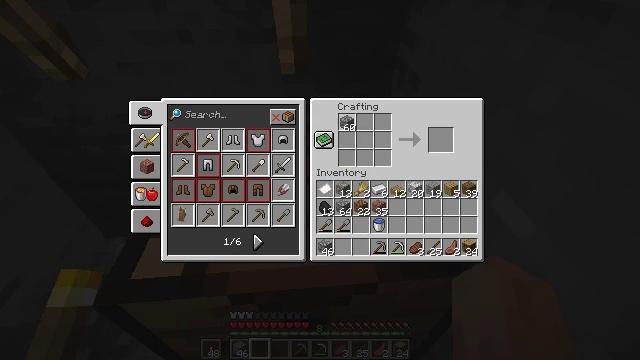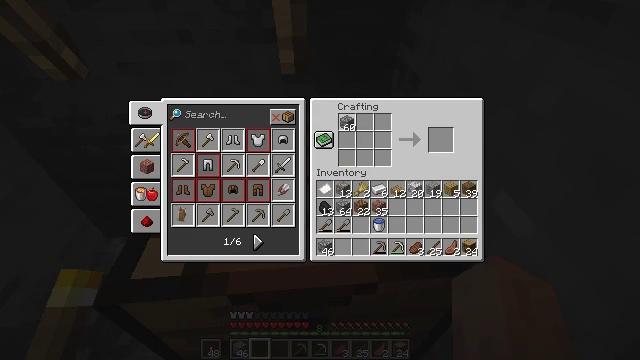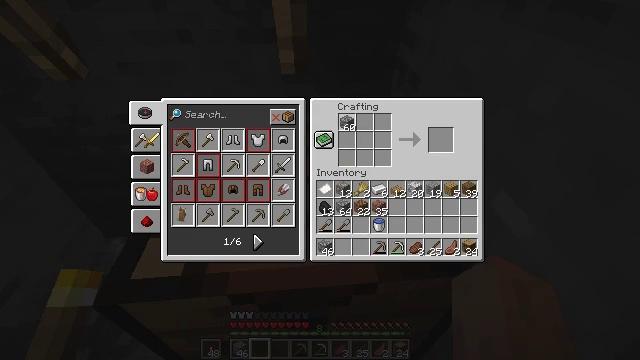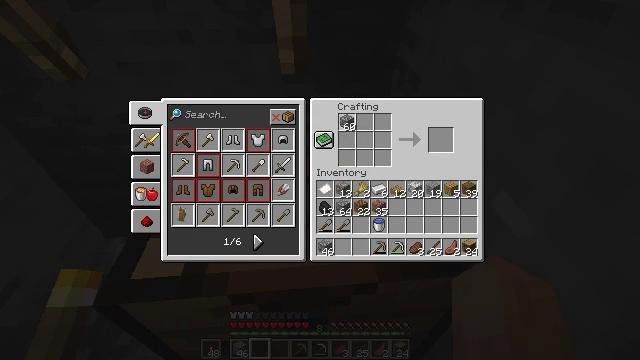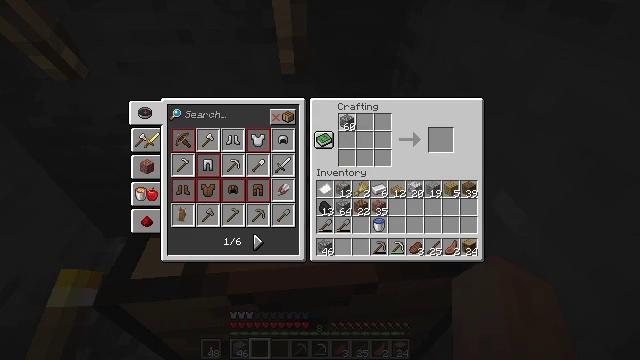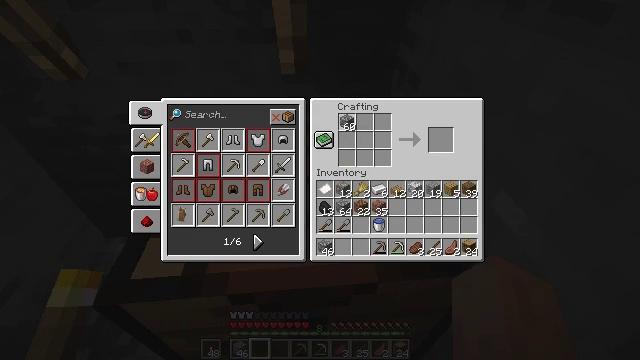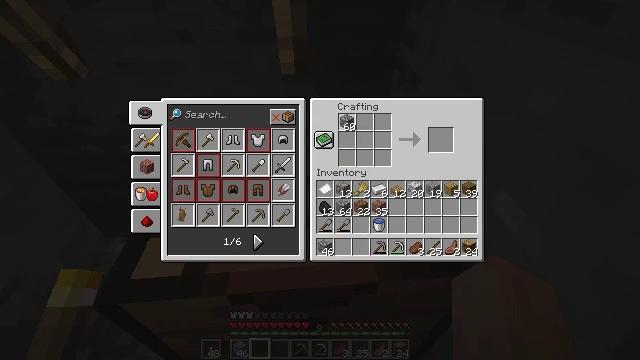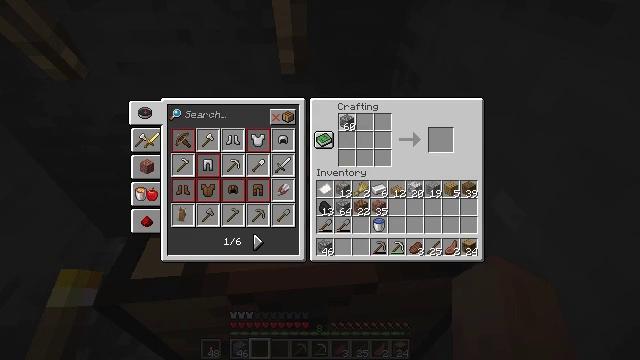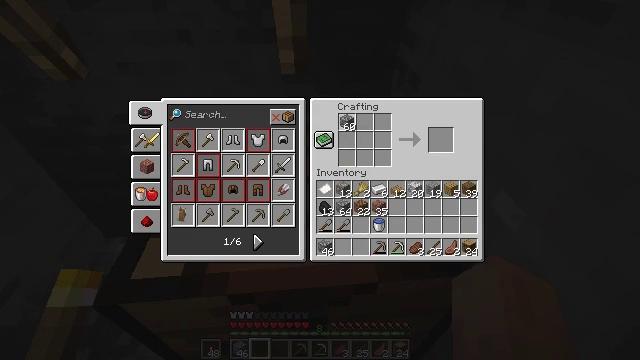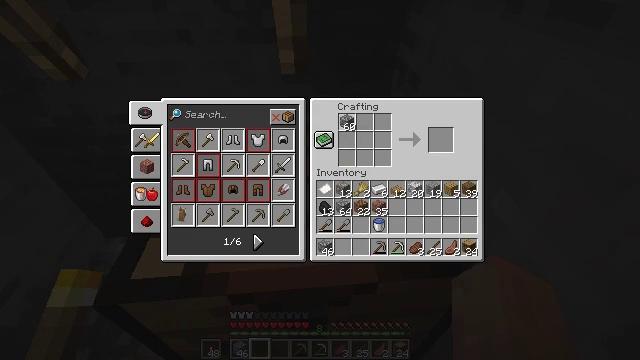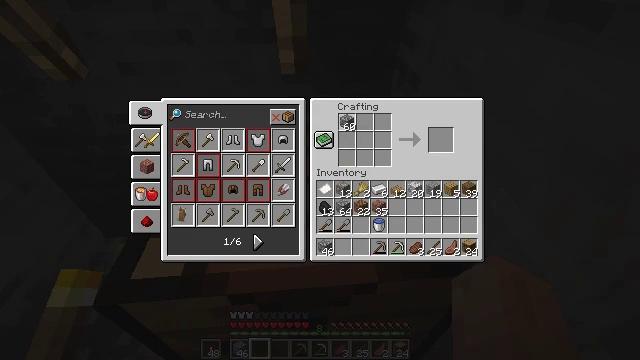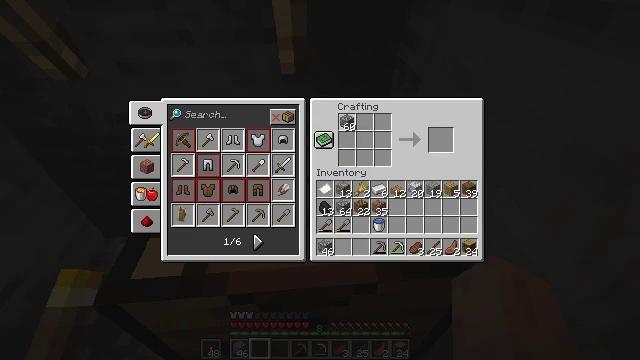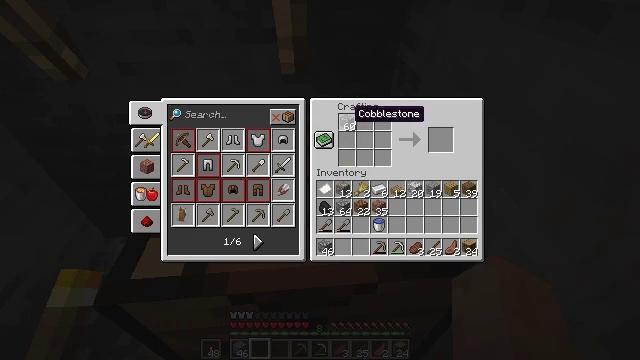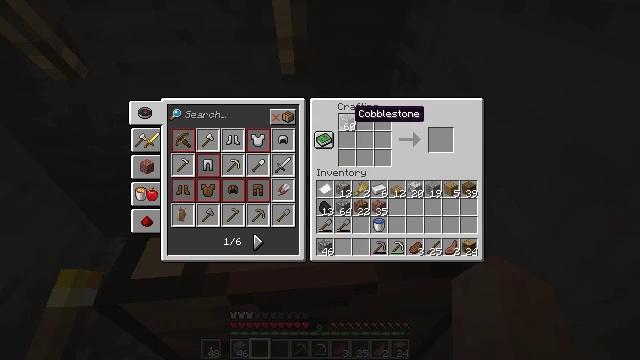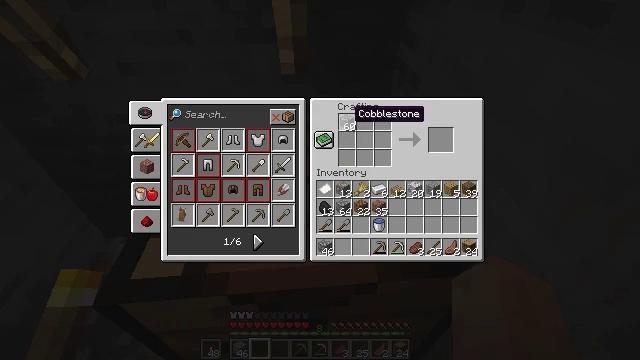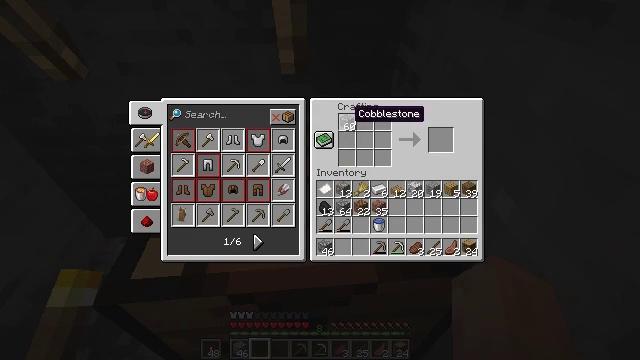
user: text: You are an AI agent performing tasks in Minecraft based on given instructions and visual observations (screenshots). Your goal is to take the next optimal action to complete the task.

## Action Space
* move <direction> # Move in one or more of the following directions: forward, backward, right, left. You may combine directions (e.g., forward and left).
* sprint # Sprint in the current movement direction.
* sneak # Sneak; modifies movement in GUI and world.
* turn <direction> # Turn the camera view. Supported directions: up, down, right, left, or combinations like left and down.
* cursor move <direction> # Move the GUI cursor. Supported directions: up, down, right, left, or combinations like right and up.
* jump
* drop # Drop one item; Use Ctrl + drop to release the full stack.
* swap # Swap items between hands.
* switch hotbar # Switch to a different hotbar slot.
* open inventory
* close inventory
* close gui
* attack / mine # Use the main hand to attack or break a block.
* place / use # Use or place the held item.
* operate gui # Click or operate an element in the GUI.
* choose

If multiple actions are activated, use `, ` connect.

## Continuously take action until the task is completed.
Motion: motion action
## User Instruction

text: Craft a set of cobblestone stairs with cobblestone.
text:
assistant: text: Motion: no_op
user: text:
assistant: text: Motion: no_op
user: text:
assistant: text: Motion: no_op
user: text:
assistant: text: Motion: no_op
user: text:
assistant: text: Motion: no_op
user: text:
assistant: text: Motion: no_op
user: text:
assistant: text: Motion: no_op
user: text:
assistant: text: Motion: no_op
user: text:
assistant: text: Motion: operate gui
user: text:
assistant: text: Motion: operate gui
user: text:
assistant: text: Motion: operate gui
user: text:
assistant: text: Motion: no_op
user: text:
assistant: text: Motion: no_op
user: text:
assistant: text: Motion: no_op
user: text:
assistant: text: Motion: no_op
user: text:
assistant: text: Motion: no_op
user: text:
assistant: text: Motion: no_op
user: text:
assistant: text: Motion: cursor move down
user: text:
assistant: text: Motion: cursor move down
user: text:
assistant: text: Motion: cursor move down
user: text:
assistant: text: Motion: no_op
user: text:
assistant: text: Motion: cursor move down
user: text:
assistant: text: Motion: cursor move down
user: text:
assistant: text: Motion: no_op
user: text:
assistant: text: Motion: no_op
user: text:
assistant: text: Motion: no_op
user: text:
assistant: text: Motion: no_op
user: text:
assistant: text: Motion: no_op
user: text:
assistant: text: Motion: no_op
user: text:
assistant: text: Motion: no_op